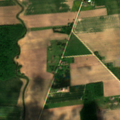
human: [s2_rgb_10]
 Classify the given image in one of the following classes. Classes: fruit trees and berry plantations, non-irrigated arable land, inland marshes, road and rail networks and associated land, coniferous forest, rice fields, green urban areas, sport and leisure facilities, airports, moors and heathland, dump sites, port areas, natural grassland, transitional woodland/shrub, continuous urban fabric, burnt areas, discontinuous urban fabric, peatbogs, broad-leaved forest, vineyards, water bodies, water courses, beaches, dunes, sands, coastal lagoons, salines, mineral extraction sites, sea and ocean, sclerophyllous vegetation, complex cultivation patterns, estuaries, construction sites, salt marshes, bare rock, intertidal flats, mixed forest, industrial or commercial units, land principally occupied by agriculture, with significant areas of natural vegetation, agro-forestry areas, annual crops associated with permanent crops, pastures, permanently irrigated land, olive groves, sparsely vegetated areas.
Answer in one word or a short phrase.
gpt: discontinuous urban fabric, non-irrigated arable land, complex cultivation patterns, mixed forest